Interaction volume radius: 10 \u00c5
Interaction volume height: 30 \u00c5
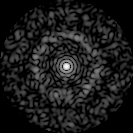
Disorder parameter: 0.8525